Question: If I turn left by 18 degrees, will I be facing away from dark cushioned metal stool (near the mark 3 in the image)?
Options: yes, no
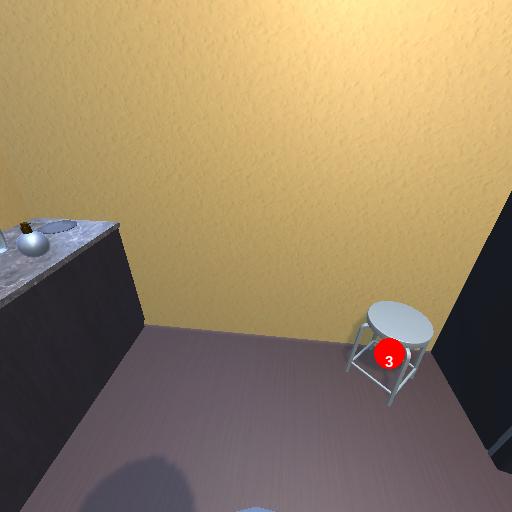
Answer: yes